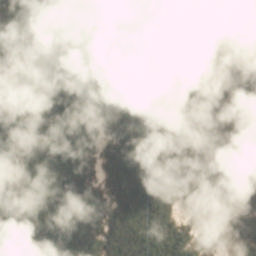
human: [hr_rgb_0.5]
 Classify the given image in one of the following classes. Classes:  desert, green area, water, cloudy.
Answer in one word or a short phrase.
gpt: cloudy